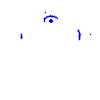
Particle: proton